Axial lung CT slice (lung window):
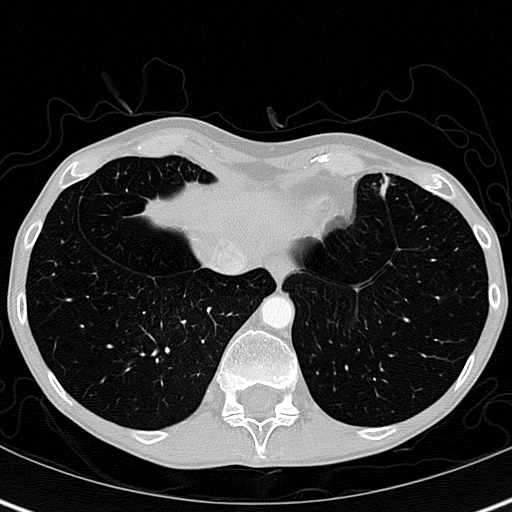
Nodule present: no